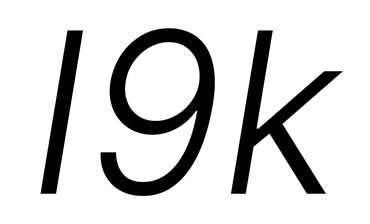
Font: Inter-Italic_Light_Italic